The image is the raw time-domain waveform of a rolling-element bearing's vibration signal. Based on the visible evidence, which condition applies: normal, inner_race, outer_race, ball?
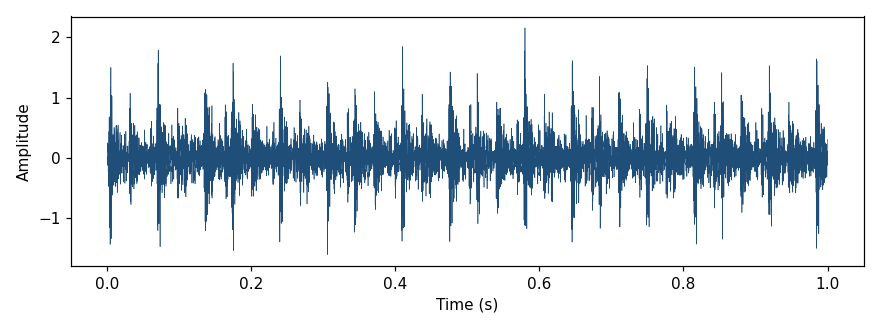
Answer: outer_race